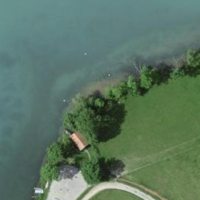
EUNIS habitat code: 15
Species observed at this site:
Prunella vulgaris